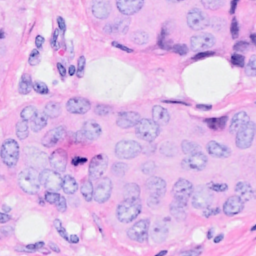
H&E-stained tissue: Breast